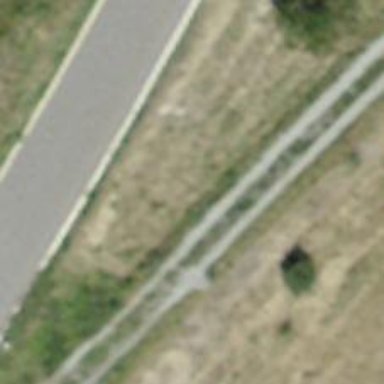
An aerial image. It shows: Brown bench in the vicinity.